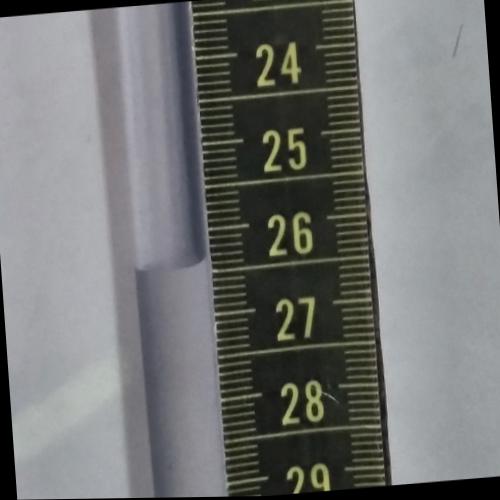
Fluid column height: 26.4 cm